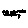
Label: hexagon